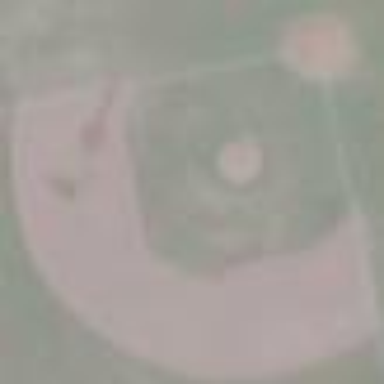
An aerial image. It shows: Baseball pitch for leisure land activities.